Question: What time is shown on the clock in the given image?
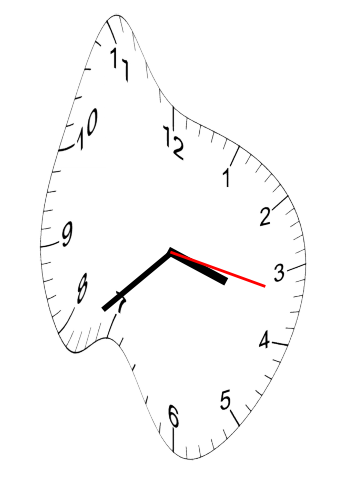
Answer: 03:38:17